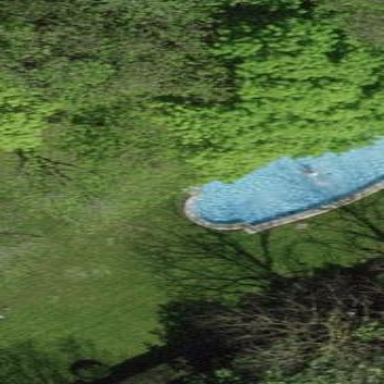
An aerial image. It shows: Swimming pool located in leisure land.